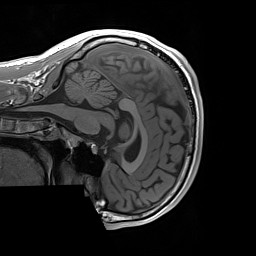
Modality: T1w
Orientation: sagittal
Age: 24
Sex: male